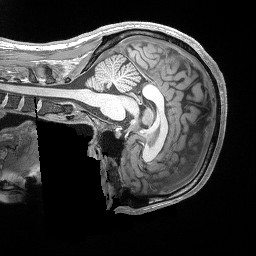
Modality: T1w
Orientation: sagittal
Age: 31
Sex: male
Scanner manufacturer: siemens
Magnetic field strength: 3 T
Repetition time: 2.2 s
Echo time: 0.00169 s